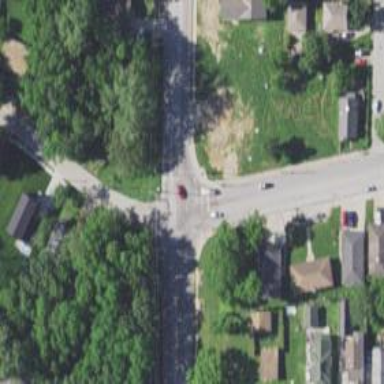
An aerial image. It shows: Solid stop line on the road.